Chest X-ray. View position: PA
Patient age: 62
Patient sex: F
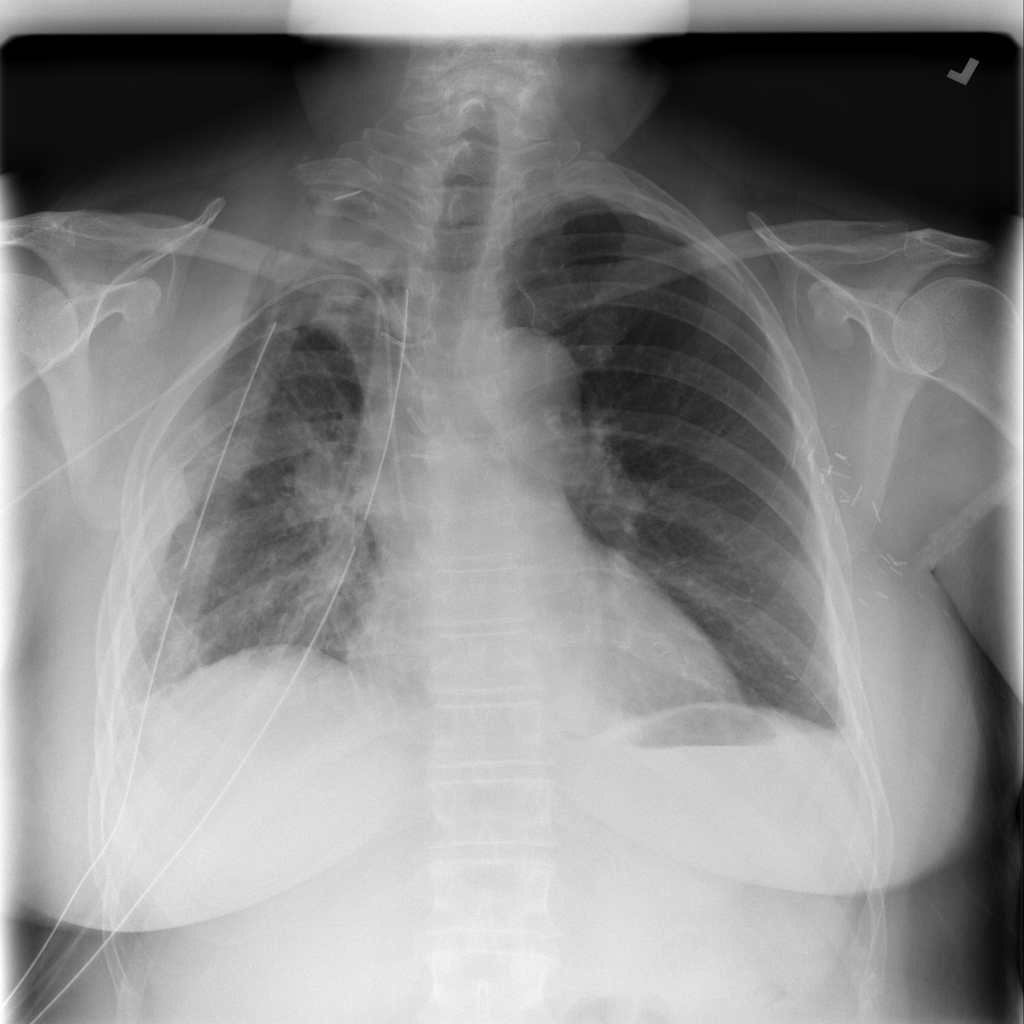
Finding: Pneumothorax